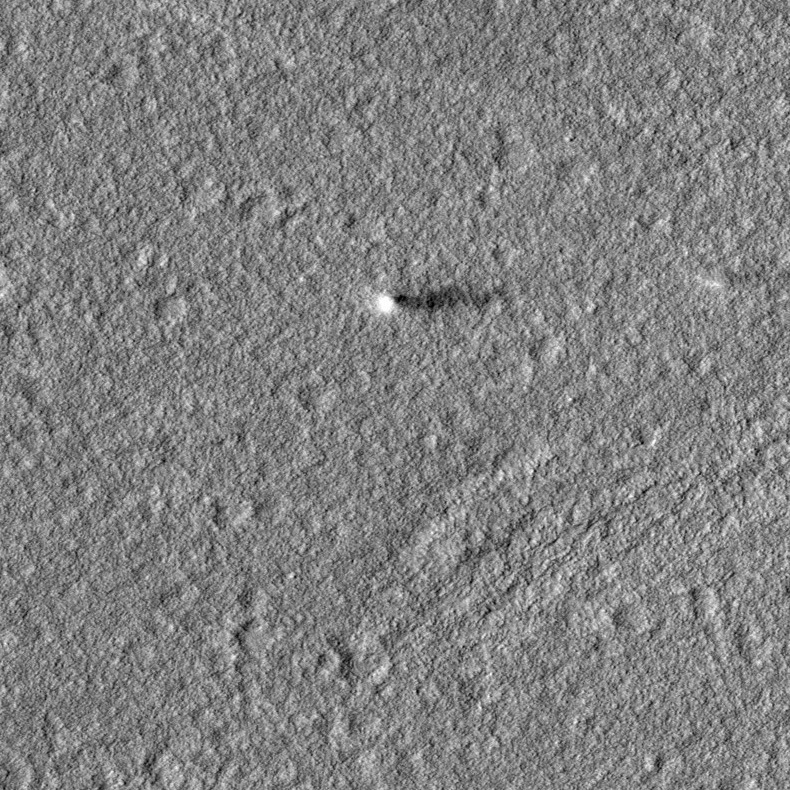
Label: dustdevil